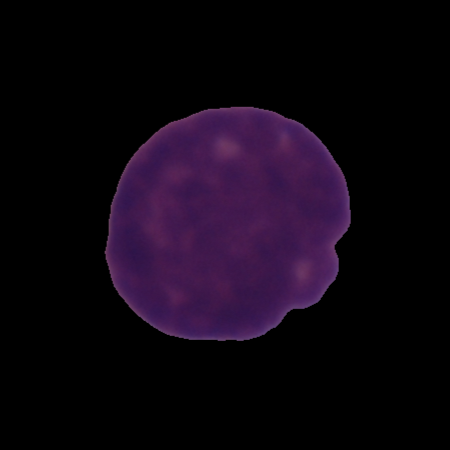
Label: cancer